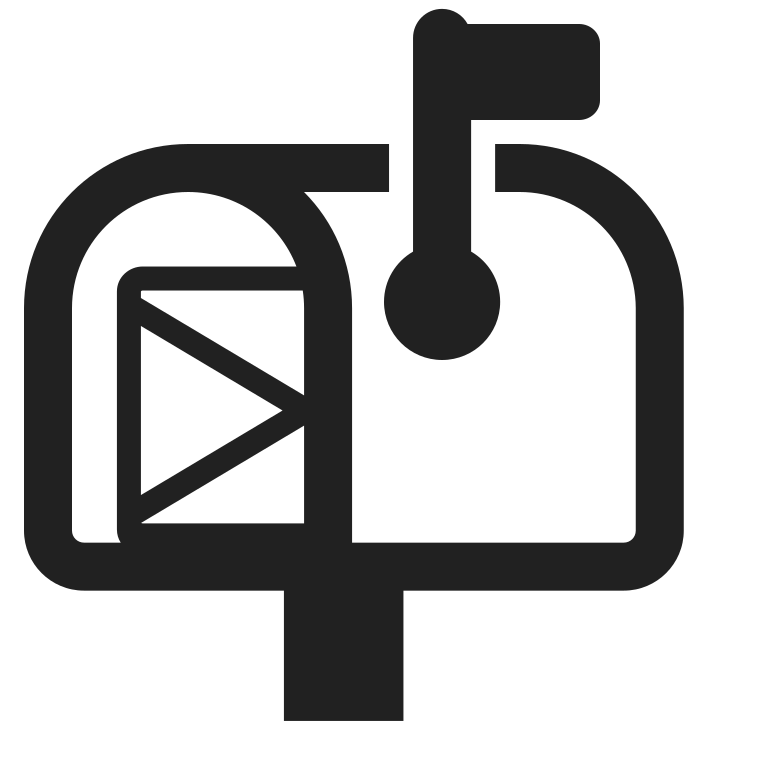
open mailbox with raised flag high contrast